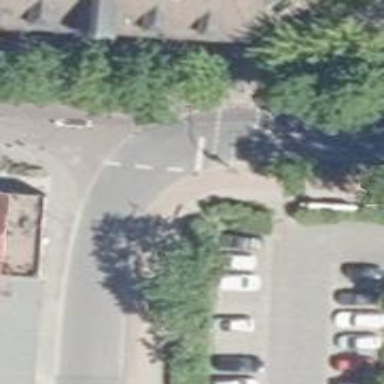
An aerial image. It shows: Road with traffic signals.